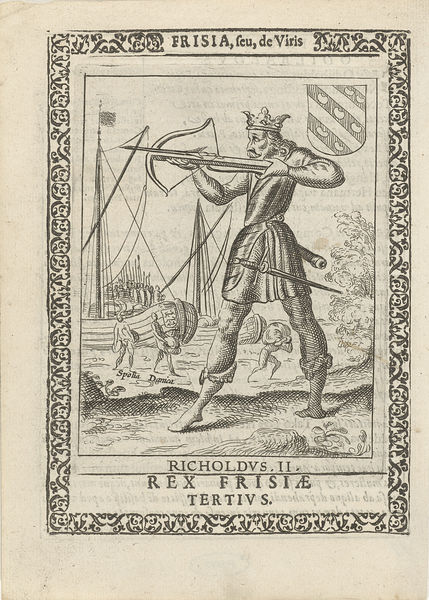
Titel: Richold II, derde koning der Friezen
Künstler: Pieter Feddes van Harlingen
Standort: Amsterdam
Institution: Rijksmuseum
Schlagwörter: meer, schwarz, weiss, tragen, krone, boot, sack, küste, schiff, segel, strand, welle, segelschiff, hafen, crown, king, könig, men, people, soldier, sword, old, print, anlegen, druck, stich, schwert, degen, wappen, man, boat, ocean, ship, water, armor, knight, armbrust, paper, black and white, frame, etching, sketch, boots, pfeil, beach, boats, flag, friesland, royal, arms, english, coat of arms, shield, warrior, book, ships, carry, sails, standing, arrow, bow, border, text, heavy, muscles, weapon, crossbow, sailboat, bow and arrow, framed, labour, tunic, laborer, etch, cargo, ii, pencil drawing, archer, aiming, friesen, richard, rex, tertius, second, tertivs, richoldvs, frisie, teritivs, frisia, viris, hevy, aim, rex frisiae', bow bow and arrow, rex frista, archier, frisia feu de viris, frisiae, rex frisie, medeivel, marksman